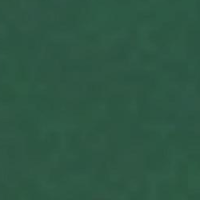
EUNIS habitat code: 14
Species observed at this site:
Tachybaptus ruficollis
Chroicocephalus ridibundus
Phalacrocorax carbo
Circus aeruginosus
Podiceps cristatus
Cygnus olor
Fulica atra
Anas platyrhynchos
Mergus merganser
Aythya ferina
Aythya fuligula